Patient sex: M
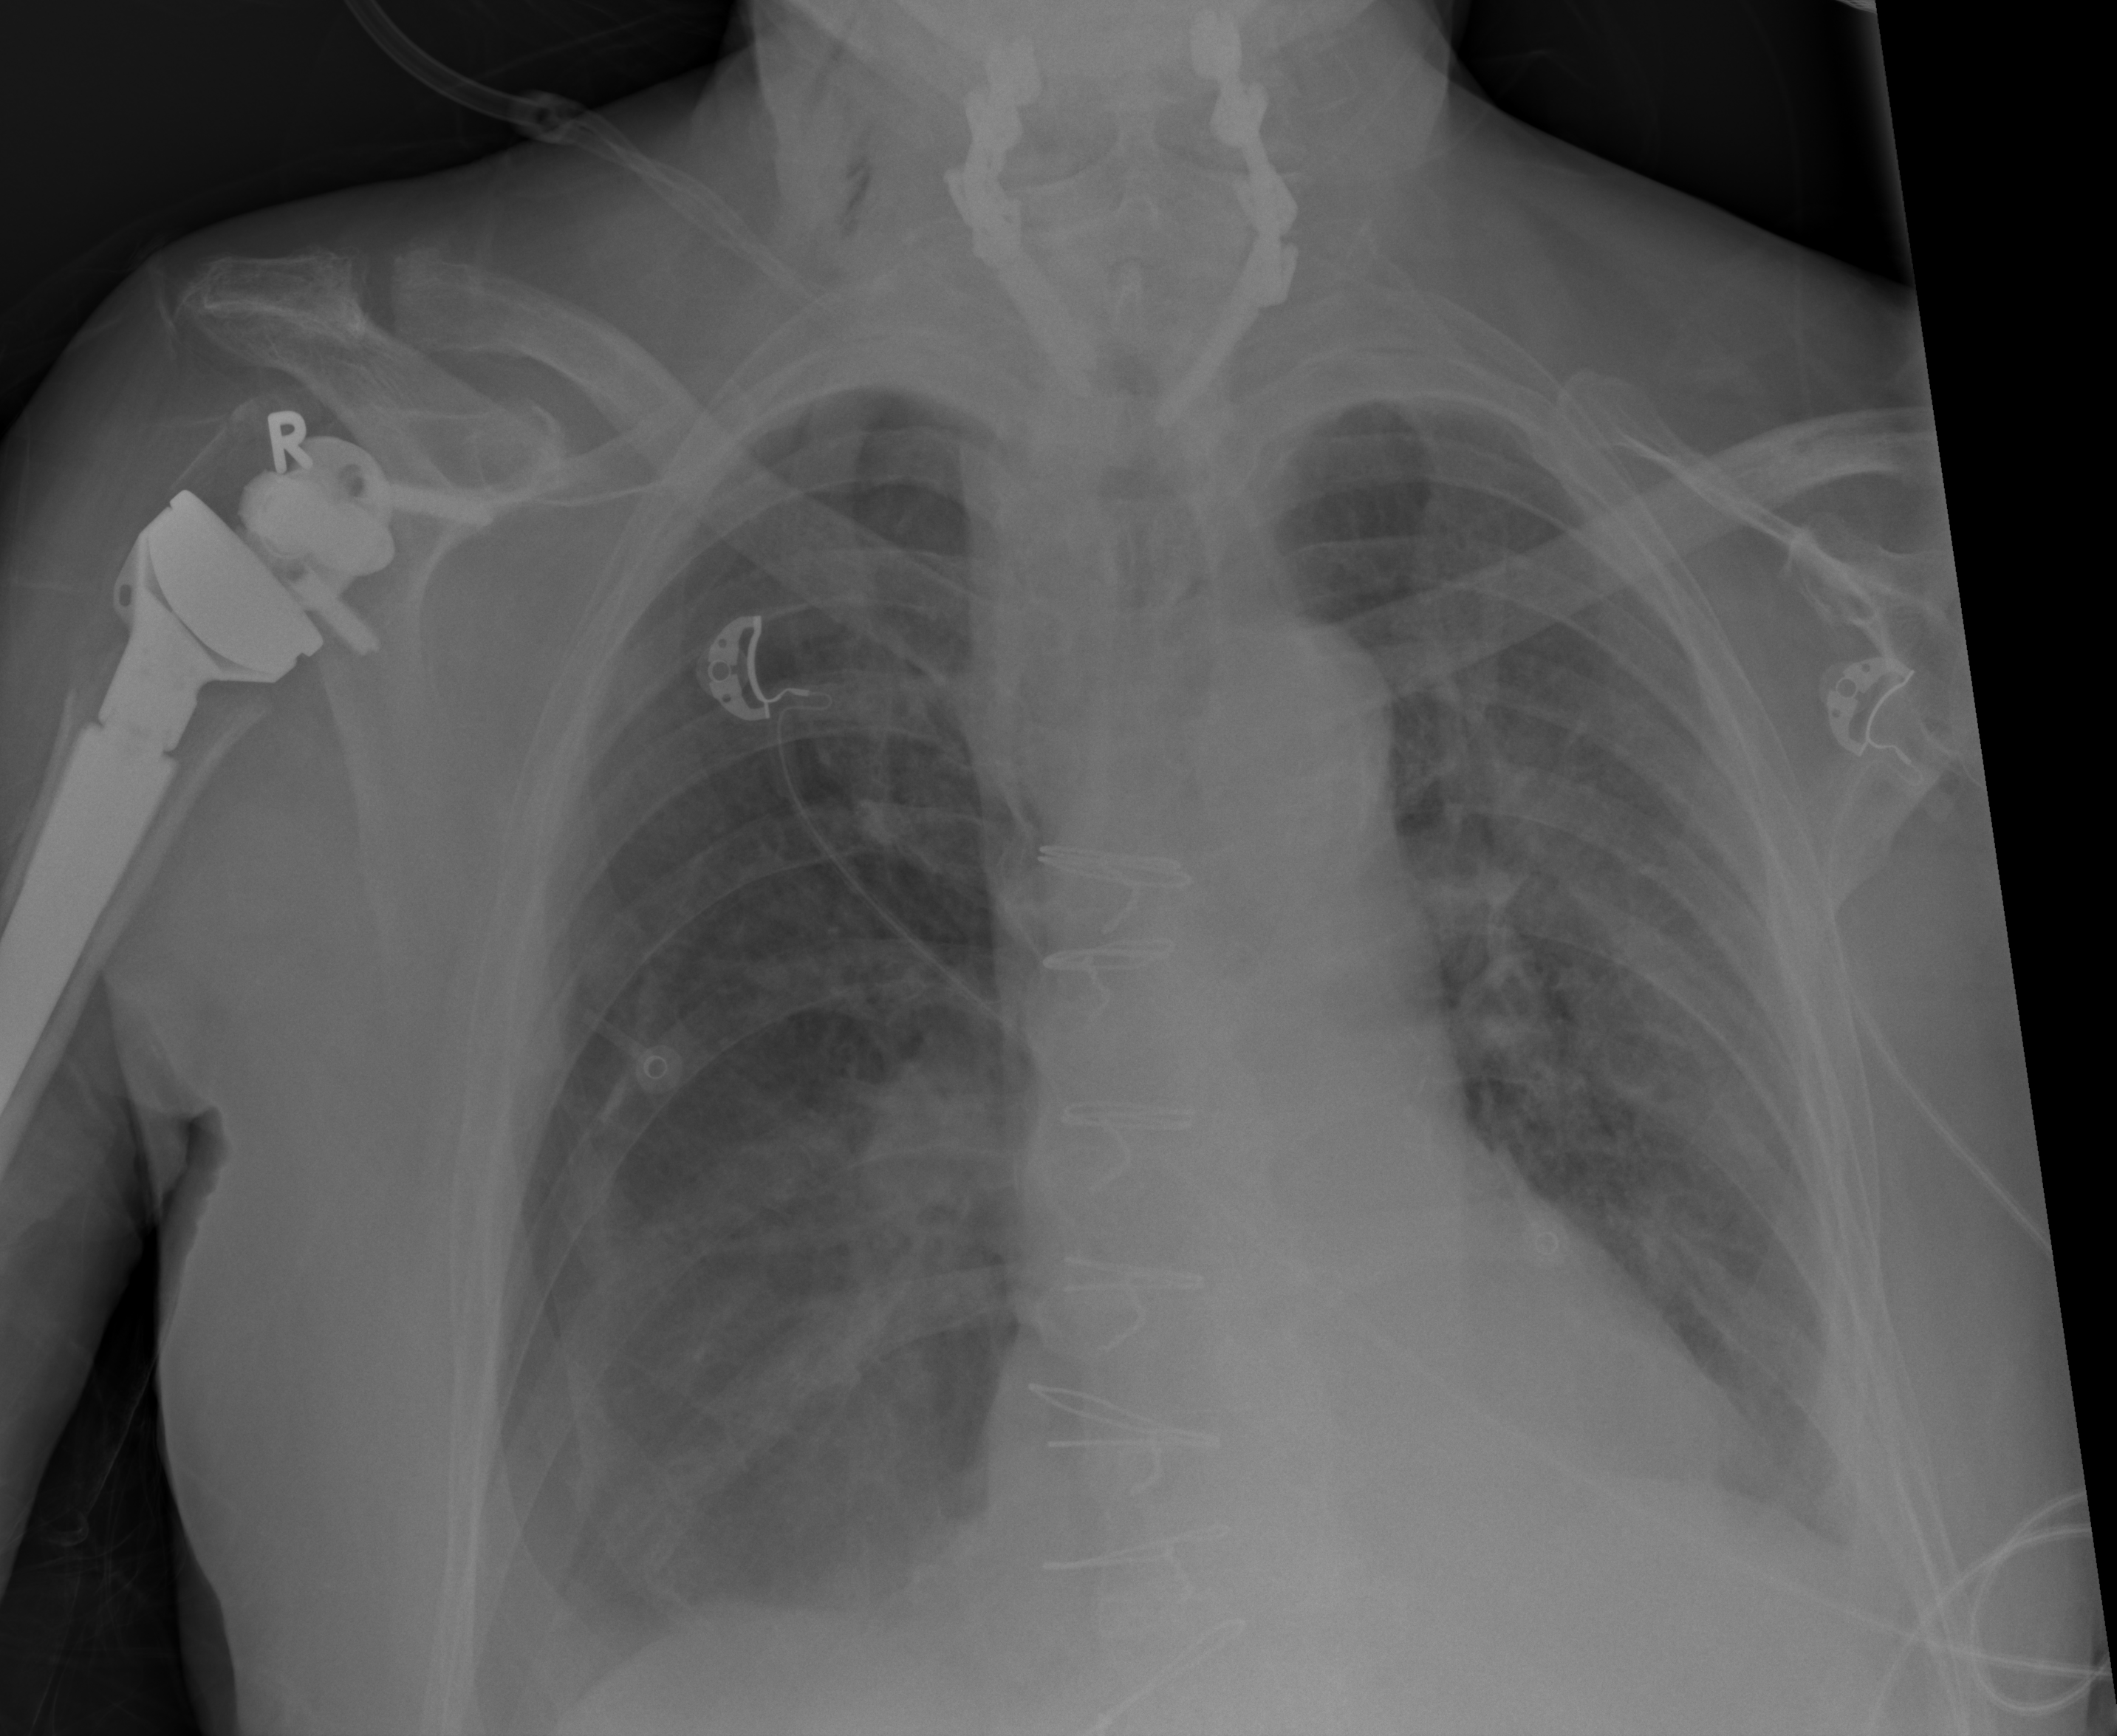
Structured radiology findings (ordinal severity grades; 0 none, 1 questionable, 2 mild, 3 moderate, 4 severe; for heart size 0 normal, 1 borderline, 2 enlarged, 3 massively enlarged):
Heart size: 0
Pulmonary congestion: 0
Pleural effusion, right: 1
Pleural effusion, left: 2
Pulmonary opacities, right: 0
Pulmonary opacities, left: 2
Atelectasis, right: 2
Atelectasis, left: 2